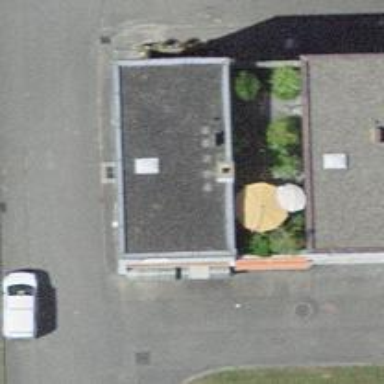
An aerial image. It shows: Convenience shop.